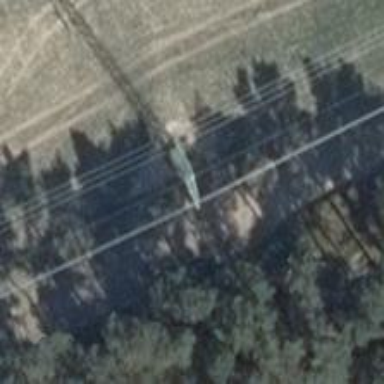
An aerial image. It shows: Power tower.